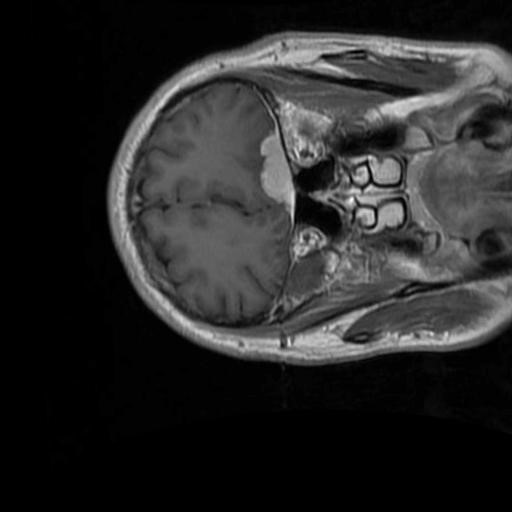
Label: brain_menin